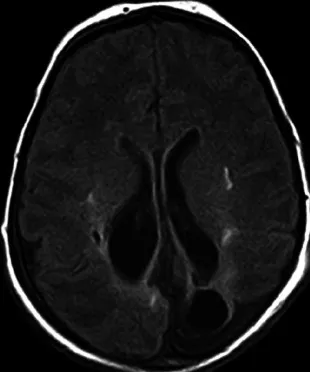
(A,B) Encephalomalacia secondary to parenchymal hemorrhage: axial T2-weighted image shows the limited area of parietal encephalomalacia (black arrow) with ex vacuo enlargement of the lateral ventricle.
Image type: radiology (mri)